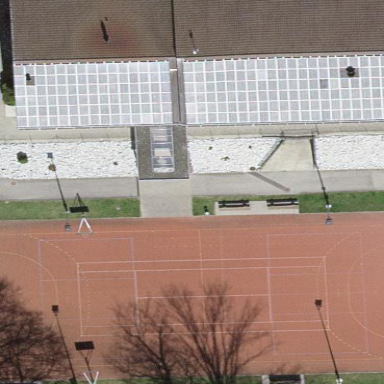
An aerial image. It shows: Tennis court on pitch.